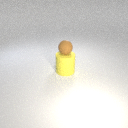
small brown rubber sphere above large yellow rubber cylinder